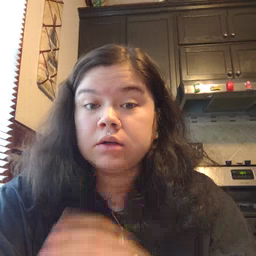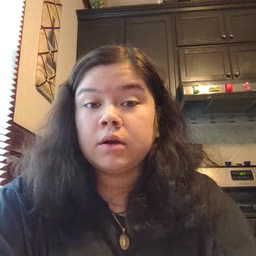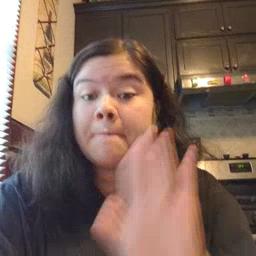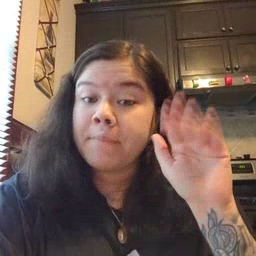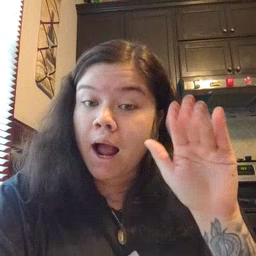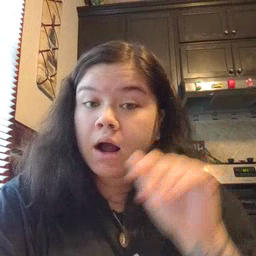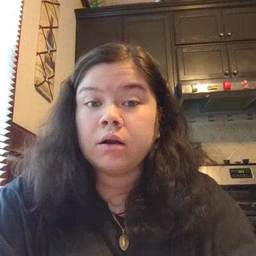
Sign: bye